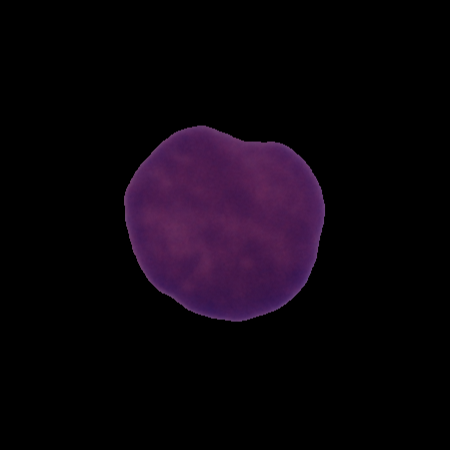
Label: cancer